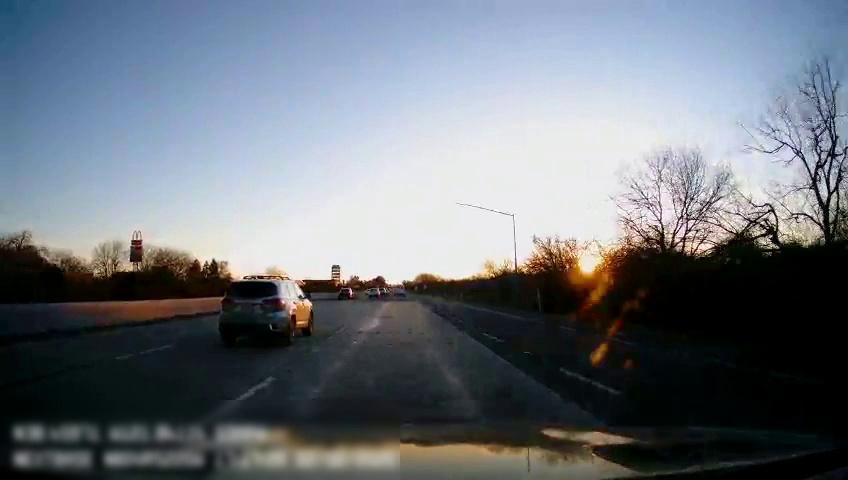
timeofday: Dusk/Dawn/Twilight
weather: Sunny
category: Drivable Space
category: Vehicles | Other LV
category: Vehicles | Car
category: Vehicles | SUV
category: Vehicles | Car
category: Lanes | Current Lane
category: Lanes | Alternate Lane
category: Lanes | Alternate Lane
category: Lanes | Alternate Lane
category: Lanes | Alternate Lane